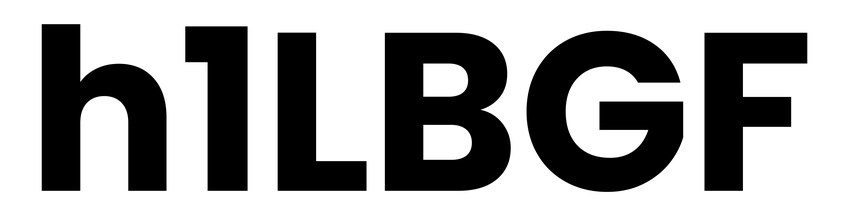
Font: Poppins-Bold